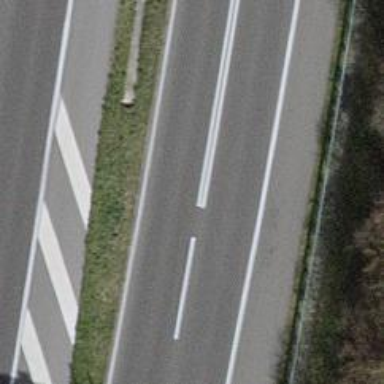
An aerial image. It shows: Motorway junction.